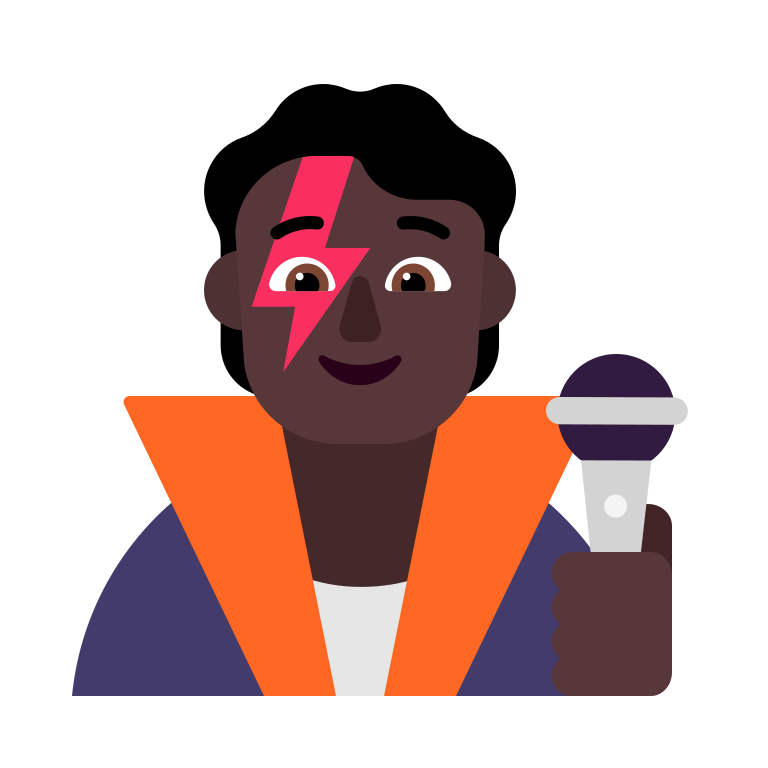
singer flat dark